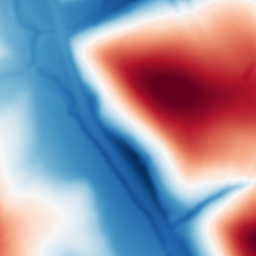
Category: multiscale
Decomposition family: dog
Decomposition parameters: sigma_low: 2
sigma_high: 100
Upsampling method: quartic
Upsampling parameters: scale: 8
Upsampling scale: 8